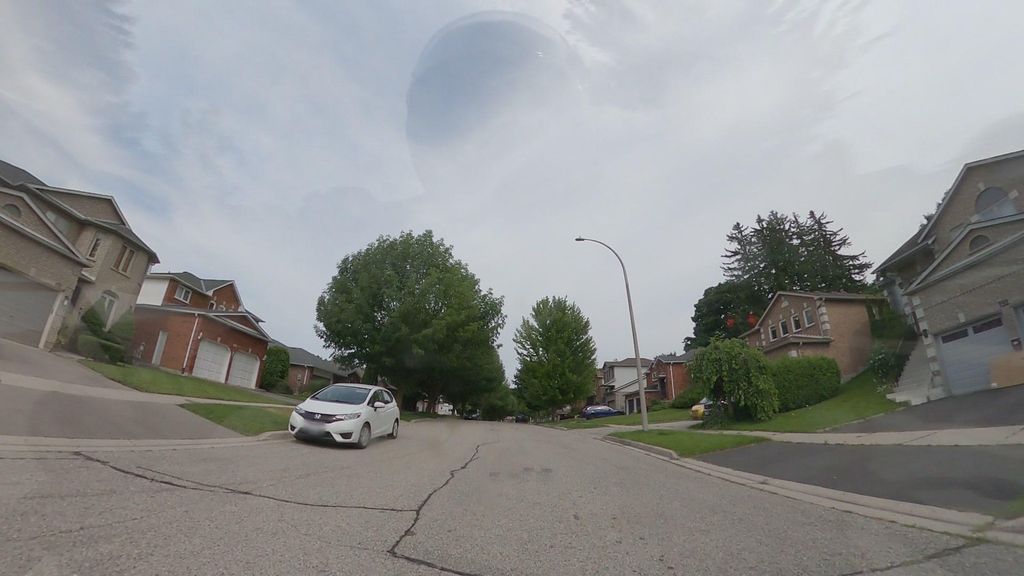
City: kitchener-waterloo